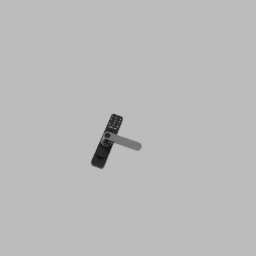
Label: mechanical